Question: All, I have the following table called 'Foo' which is the output of a complex 'PIVOT' query

I need to remove rows in this table which have (DB1, DB2, DB3) all 'NULL'. To do this normally we could use something like
'''
DELETE FROM Foo
WHERE [DB1] IS NULL
AND [DB2] IS NULL
AND [DB3] IS NULL;
'''
but the problem is that this code is called from C# and the columns (DB1, DB2, DB3) will change from execution-to-execution.
Thanks for your time.
'Bar''DB#''SELECT DISTINCT ...''WHERE'
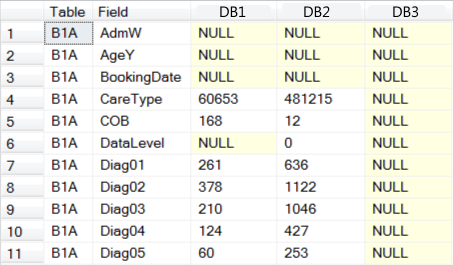
Answer: 'sp_executesql' allows you to execute a SQL string built up in SQL script.
<URL>
From your bar table
'''
create proc DumpFooJunk
as
begin
declare @strCols nvarchar(max)
select @strCols = N''
select @strCols = @strCols + ' AND ' + name + ' IS NULL ' from [bar]
select @strCols = N'DELETE FROM [foo] WHERE ' + substring(@strCols,5,LEN(@strcols))
select @strCols
-- exec sp_executesql @strCols
end
'''